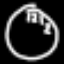
Label: clock